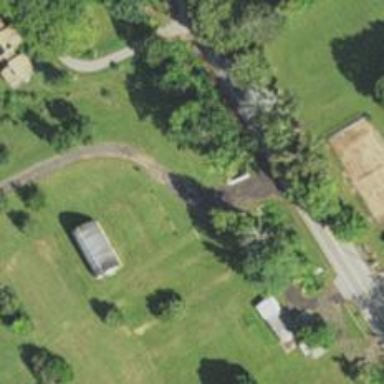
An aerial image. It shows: Residential driveway designated as service road.